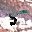
Label: 5